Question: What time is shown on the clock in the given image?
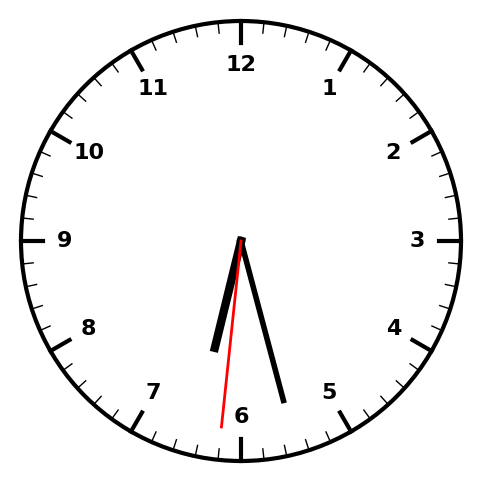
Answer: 06:27:31